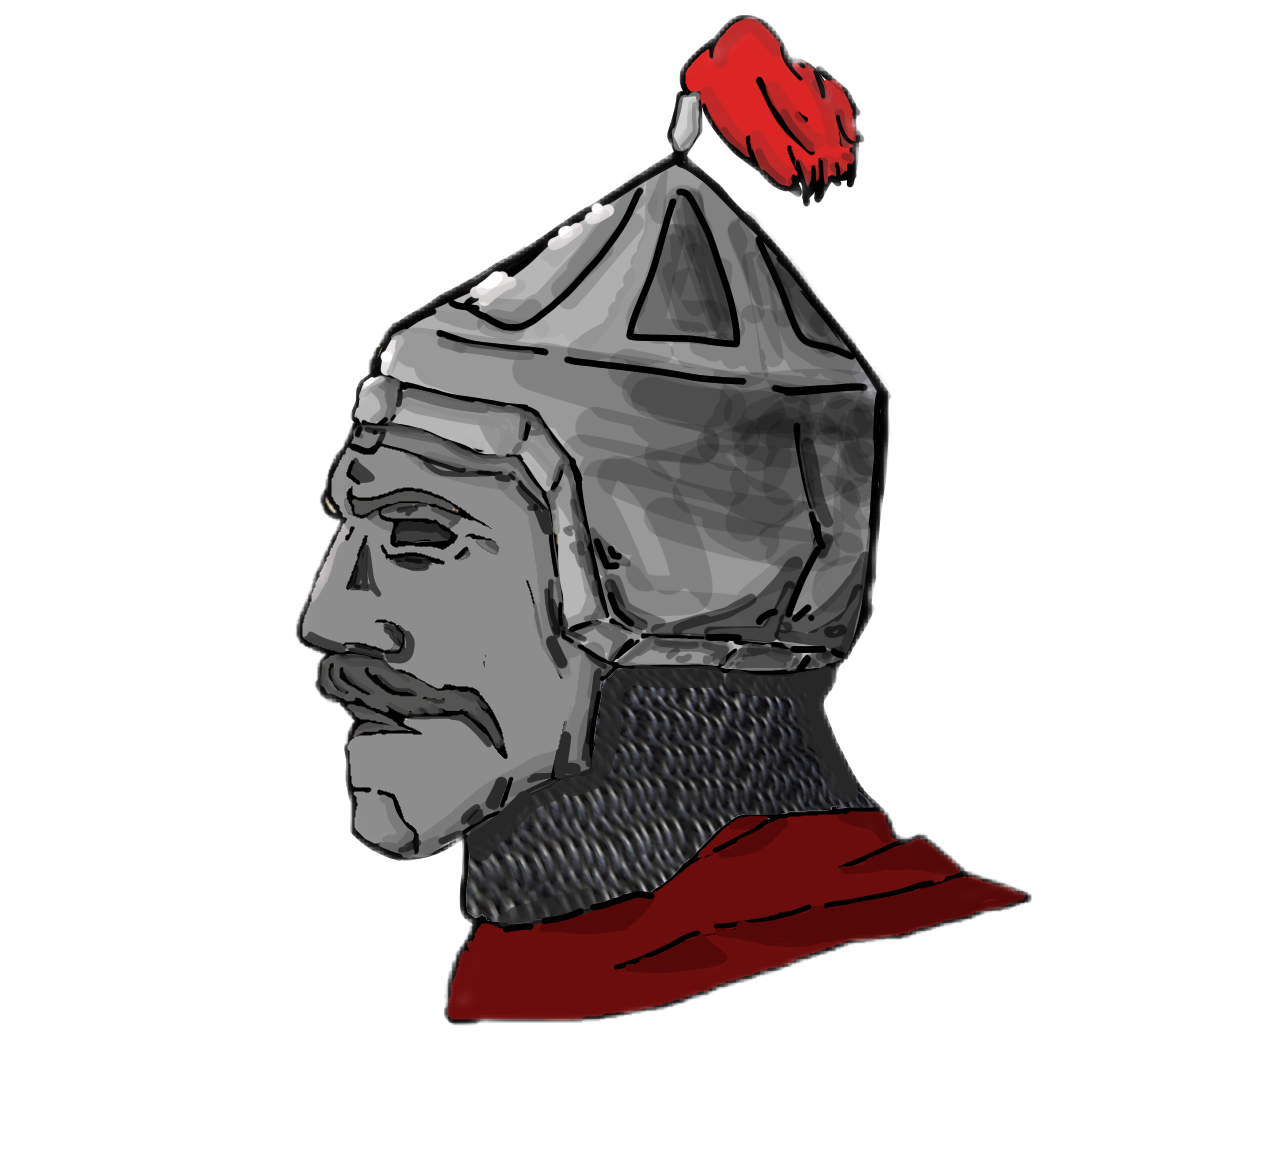
Label: 4_Yes_Chad